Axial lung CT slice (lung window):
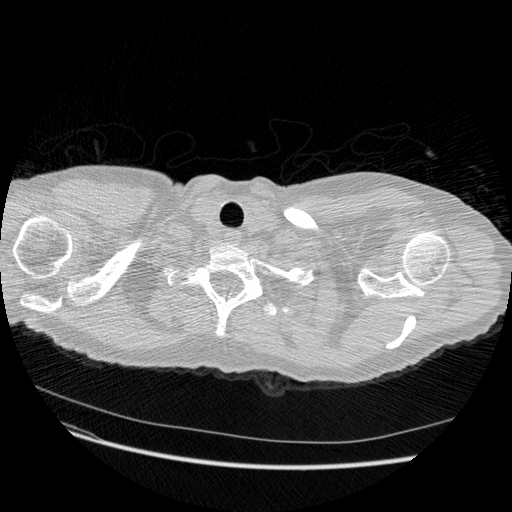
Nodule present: no